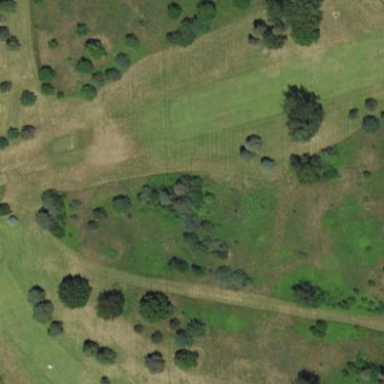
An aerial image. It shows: Rough area in golf course.